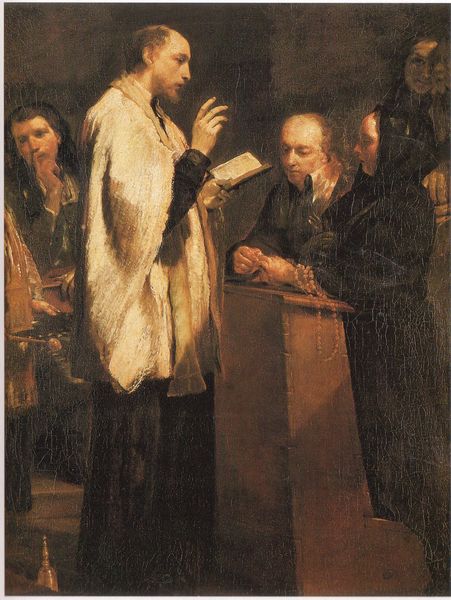
Titel: Eheschließung
Künstler: Giuseppe Maria Crespi
Standort: Dresden
Institution: Gemäldegalerie Alte Meister
Schlagwörter: dunkel, gemälde, hand, kopf, mann, schatten, umhang, weiß, frauen, gelb, menschen, braun, damen, finger, frau, geste, hell, kleid, licht, mund, männer, nase, profil, schwarz, szene, vordergrund, ölbild, blick, dame, rot, schleier, tuch, malerei, rock, alt, bart, gericht, augen, bibel, faru, gesicht, kragen, mensch, trauer, ärmel, bild, bildnis, hände, innenraum, möbel, porträt, öl, kirche, auge, geistlicher, gewand, gold, kostüm, kutte, mantel, paar, personen, frontal, genre, ruhe, kette, risse, farbe, bank, schemel, stille, gäste, braut, sprechen, kopftuch, zeigefinger, glatze, podest, warten, knie, ring, stola, ton in ton, konzentration, buch, ringe, religion, bedeckt, seite, knien, strafe, flüstern, beten, ehefrau, ehemann, gebet, halbglatze, pult, kirchenbank, ehepaar, ehe, schweigen, pfarrer, rissig, glocke, knieend, kniend, andacht, chorrock, gottesdienst, knieen, messe, messgewand, pastor, pfaffe, priester, segen, segnen, segnung, firniss, holzbank, hochzeit, senken, sechs, heilig, taufe, rosenkranz, sünde, gattin, sakral, vorlesen, beichte, fensterlos, zuhören, gebetbuch, vorlesung, katholisch, weihe, predigen, bräutigam, eheschliessung, heirat, trauung, vermählung, gatte, heiraten, lauschen, sacko, betbank, gebetsbank, tuscheln, evangelien, kniebank, ablass, anstecken, nepomuk, kasel, schwasrz, zuseher, brevier, betpult, christen chistetum, gebetsstuhl, gesenkte, gesenkte augen, hand erhoben, gelöbnis, 1900, bregier, nachlass, chork, betschemel, armrei, steille, wihe